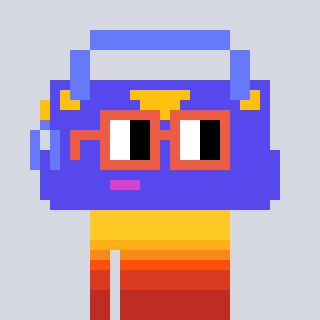
a pixel art character with square orange glasses, a bag-shaped head and a bluegrey-colored body on a cool background